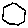
Label: hexagon